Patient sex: M
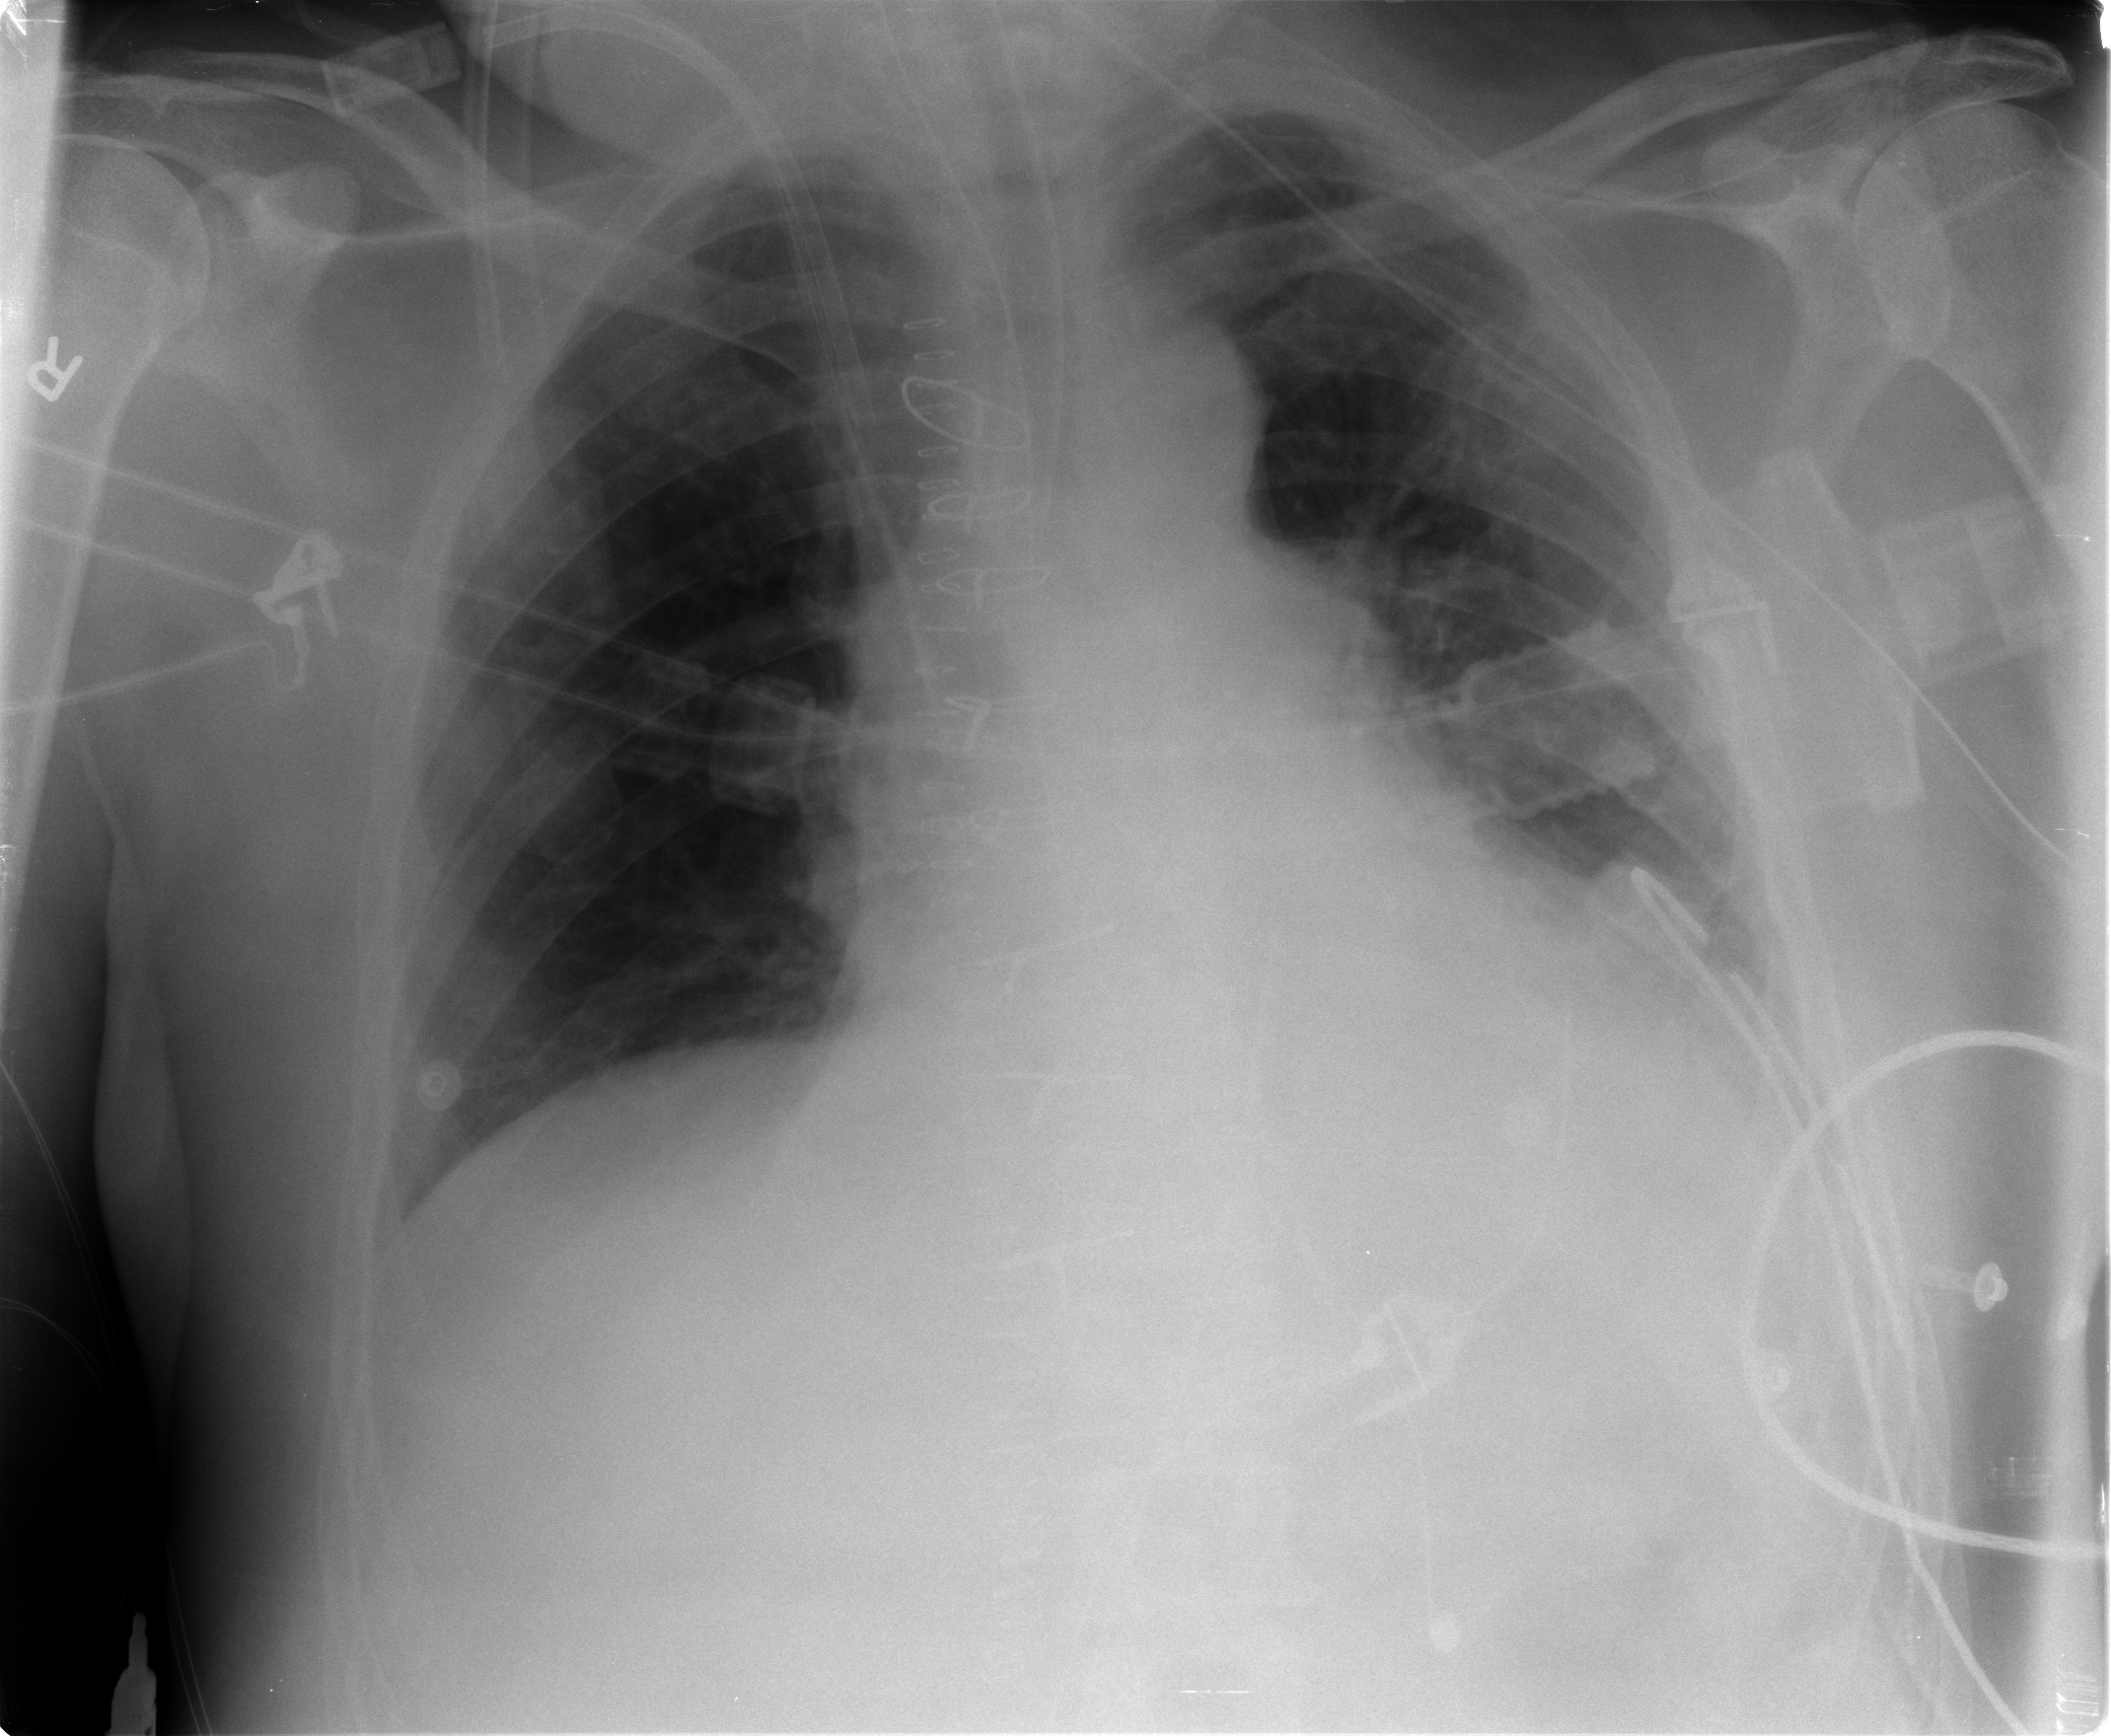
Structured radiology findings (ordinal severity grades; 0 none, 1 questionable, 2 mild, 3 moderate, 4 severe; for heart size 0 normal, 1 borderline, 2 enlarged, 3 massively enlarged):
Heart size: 0
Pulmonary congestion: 2
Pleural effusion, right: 0
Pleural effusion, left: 2
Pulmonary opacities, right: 0
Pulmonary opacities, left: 1
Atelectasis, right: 0
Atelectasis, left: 2